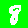
Digit: 8